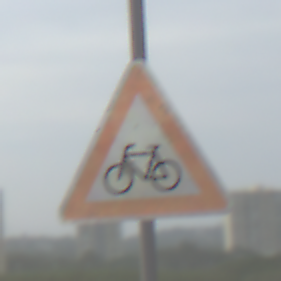
Verkehrszeichen: RadverkehrRechts
Umgebung: Outdoor, Suburban
Tageszeit: MorningAfternoon
Wetter: PartlyCloudy
Licht: Natural
Jahreszeit: NotSpecified
Kontrast: HighContrast